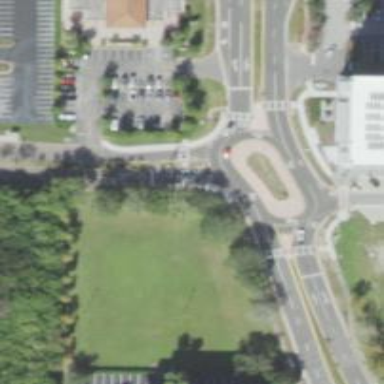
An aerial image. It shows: Roundabout at tertiary road junction.